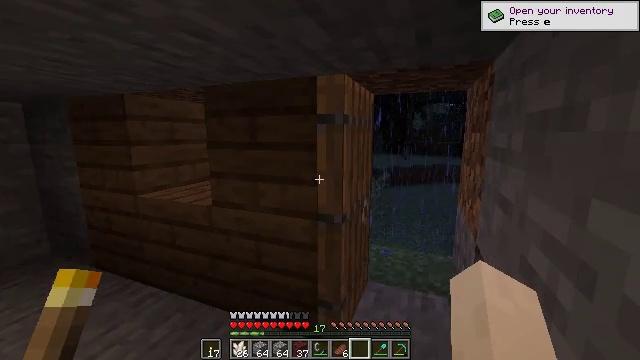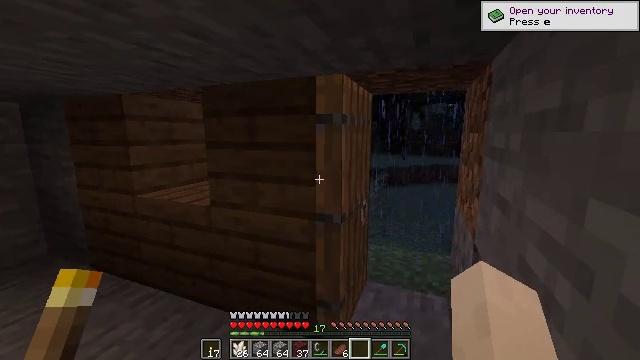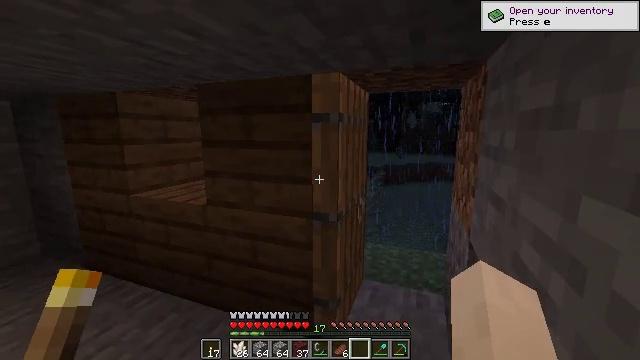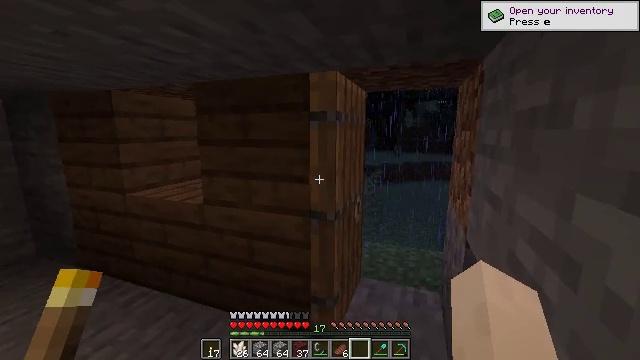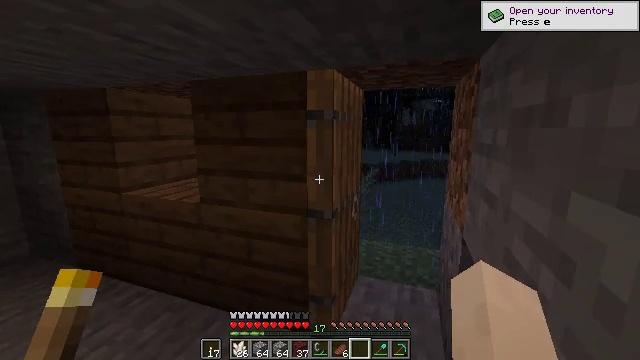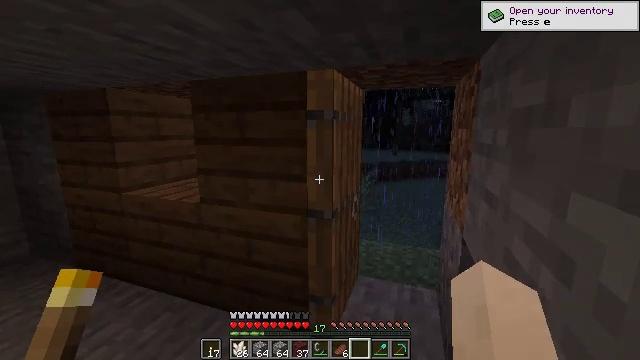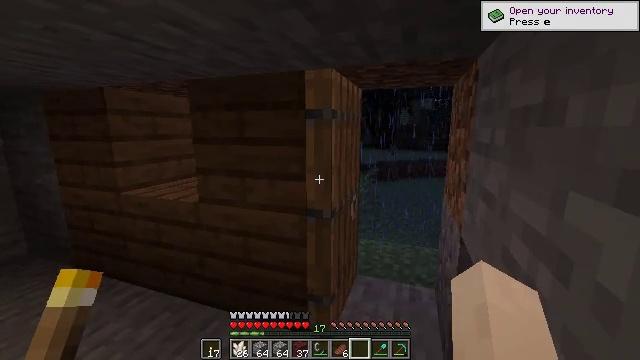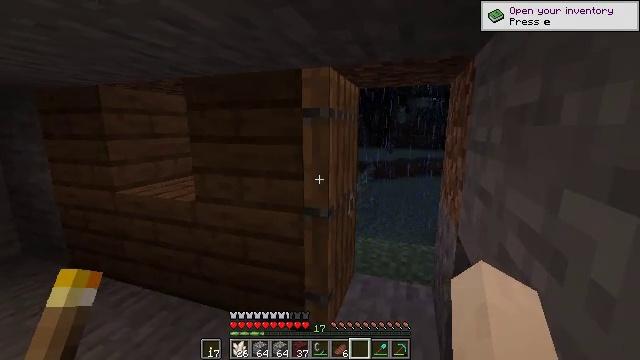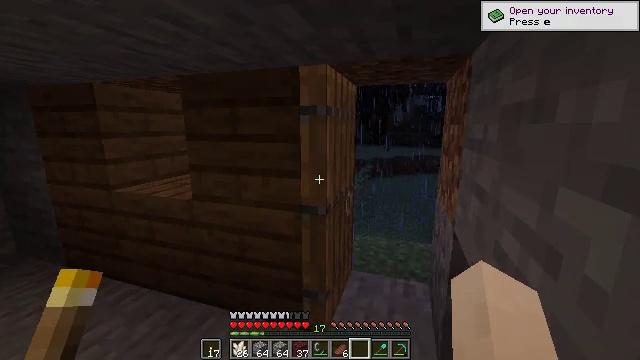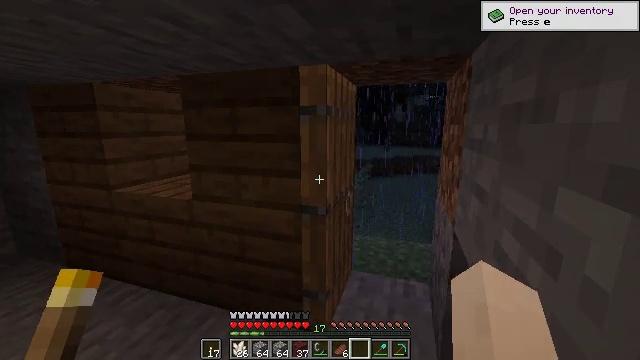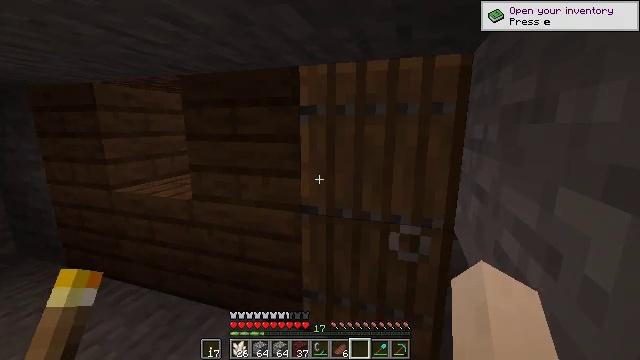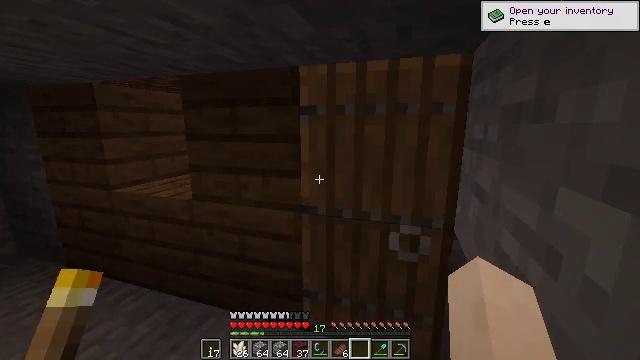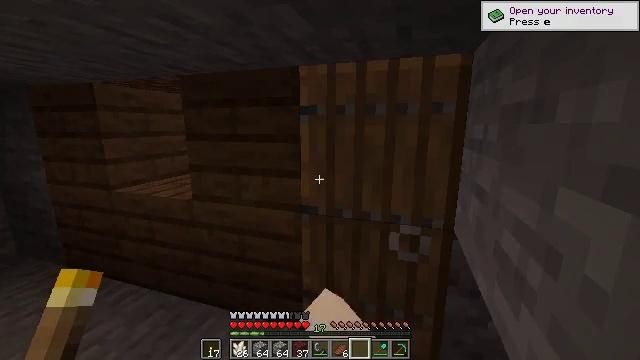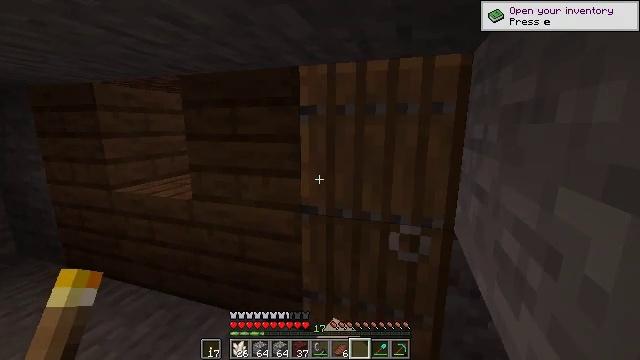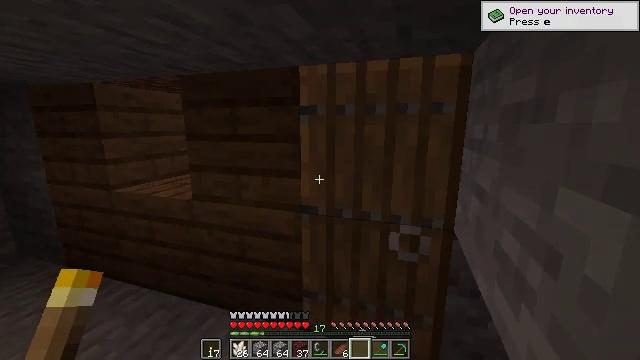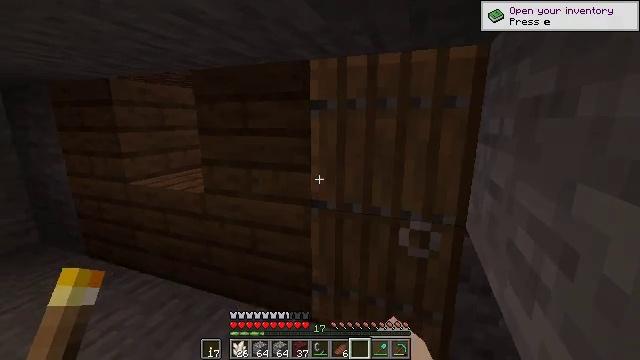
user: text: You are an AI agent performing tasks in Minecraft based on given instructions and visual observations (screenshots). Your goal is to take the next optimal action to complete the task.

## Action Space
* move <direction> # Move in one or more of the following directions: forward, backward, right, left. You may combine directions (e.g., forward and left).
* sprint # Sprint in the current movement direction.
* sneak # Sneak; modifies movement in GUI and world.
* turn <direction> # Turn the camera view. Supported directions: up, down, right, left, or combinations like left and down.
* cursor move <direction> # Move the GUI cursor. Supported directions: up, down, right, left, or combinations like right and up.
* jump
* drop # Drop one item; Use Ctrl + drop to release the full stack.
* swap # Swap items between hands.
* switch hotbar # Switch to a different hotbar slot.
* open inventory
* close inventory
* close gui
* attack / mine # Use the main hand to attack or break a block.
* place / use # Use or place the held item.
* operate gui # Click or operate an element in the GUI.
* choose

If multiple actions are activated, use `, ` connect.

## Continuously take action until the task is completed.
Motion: motion action
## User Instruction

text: craft item air
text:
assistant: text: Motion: no_op
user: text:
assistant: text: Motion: no_op
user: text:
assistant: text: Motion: no_op
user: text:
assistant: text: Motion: no_op
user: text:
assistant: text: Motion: no_op
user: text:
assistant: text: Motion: no_op
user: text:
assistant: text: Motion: no_op
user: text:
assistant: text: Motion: no_op
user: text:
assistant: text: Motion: no_op
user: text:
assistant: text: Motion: use / place
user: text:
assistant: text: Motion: use / place
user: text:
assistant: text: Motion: use / place
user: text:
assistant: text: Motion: use / place
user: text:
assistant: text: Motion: no_op
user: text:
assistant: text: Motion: turn left and down
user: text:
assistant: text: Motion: turn left and down
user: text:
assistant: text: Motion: turn left and down
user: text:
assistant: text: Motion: turn left and down
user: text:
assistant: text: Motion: turn left and up
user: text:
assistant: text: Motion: turn left and up
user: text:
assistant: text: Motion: turn right
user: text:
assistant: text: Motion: no_op
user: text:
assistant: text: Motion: no_op
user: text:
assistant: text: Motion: no_op
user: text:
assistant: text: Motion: no_op
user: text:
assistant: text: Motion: no_op
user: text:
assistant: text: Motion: move forward
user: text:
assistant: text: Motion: move forward, turn right
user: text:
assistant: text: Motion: move forward
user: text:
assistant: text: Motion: move forward and move right, turn right and down